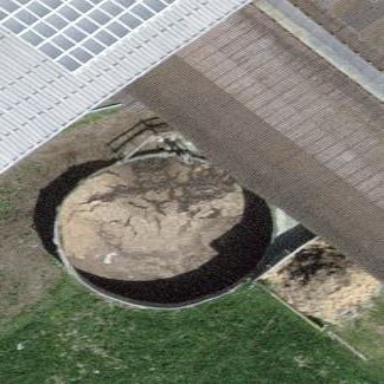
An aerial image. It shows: Storage tank with man-made structure.